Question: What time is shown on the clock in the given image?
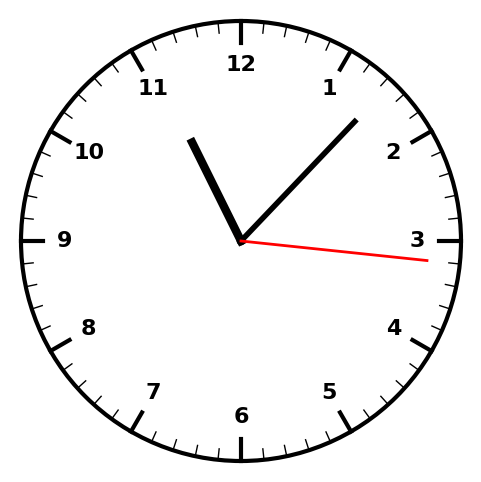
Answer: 11:07:16